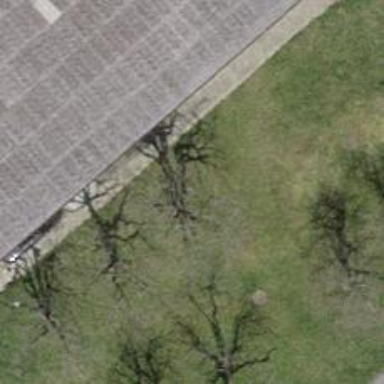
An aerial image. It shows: Urban tree adds touch of nature to the surroundings.